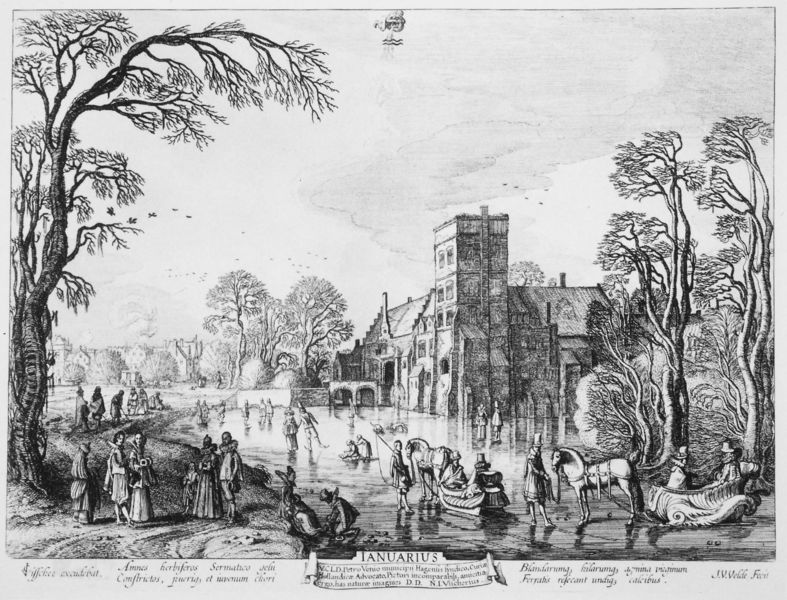
Titel: Die zwölf Monate mit Sternzeichen
Künstler: Jan van de Velde
Schlagwörter: baum, wasser, bäume, menschen, see, ufer, zeichnung, eis, gebäude, kalt, vögel, kinder, pferd, pferde, engel, schiff, schrift, winter, vergnügen, burg, kälte, schwarz weiss, text, schloß, schlitten, januar, zugefroren, latein, schlittschuh, monatsblatt, bauernlandschaft, kältr